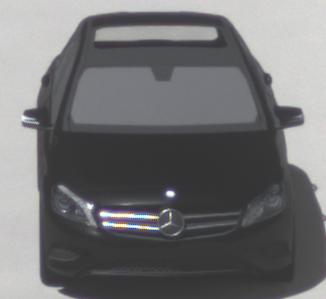
Make: Mercedes-Benz
Model: A 180
Detailed model: A-Class (176)
Model produced from: 2012/09
Model produced until: 2015/07
Doors: 5
Color: black
Road condition: dry road
Daytime: midday
Contrast: high contrast